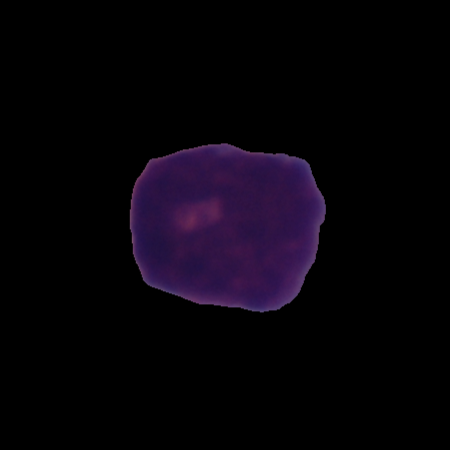
Label: cancer